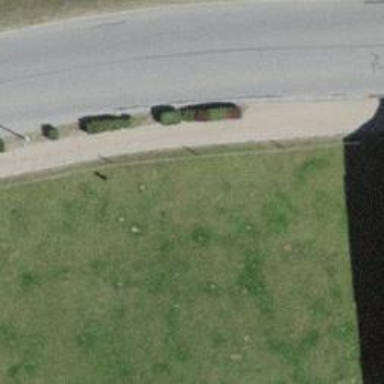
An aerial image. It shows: Sidewalk made of paving stones.